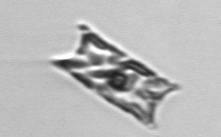
Label: Eucampia